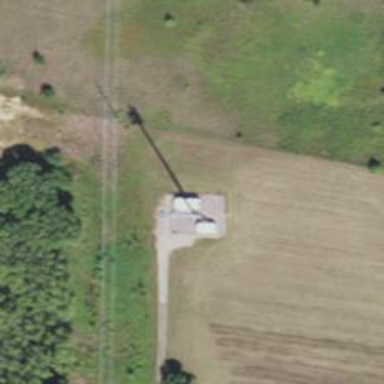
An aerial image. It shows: Man-made mast used for communication purposes.